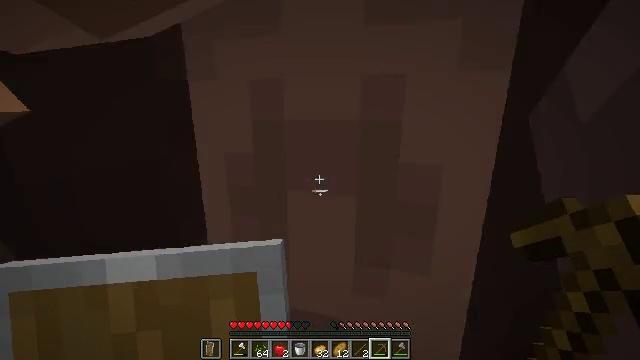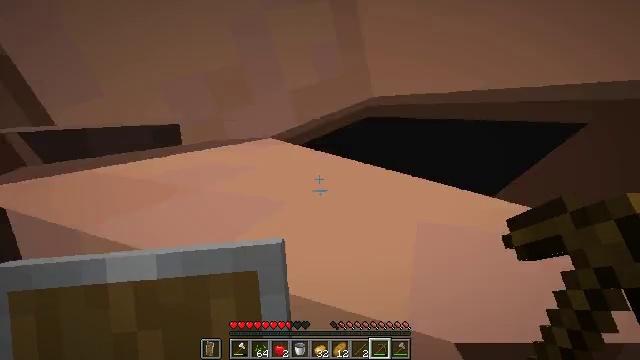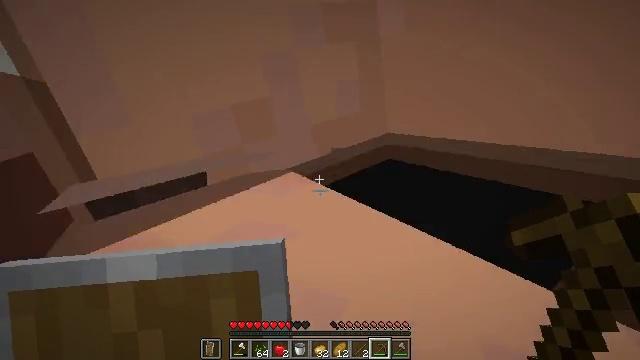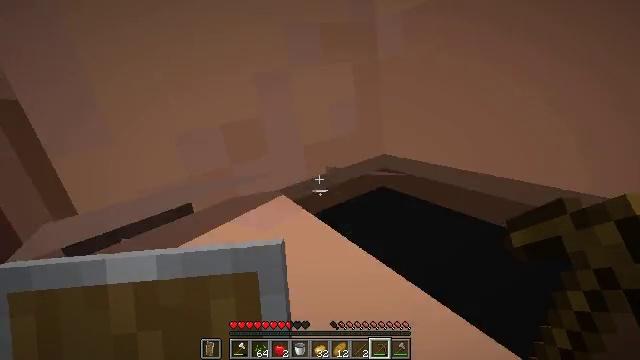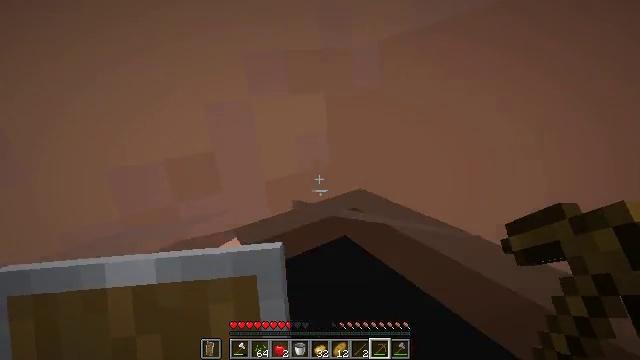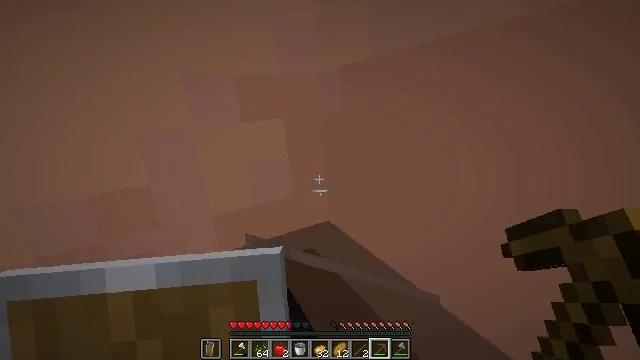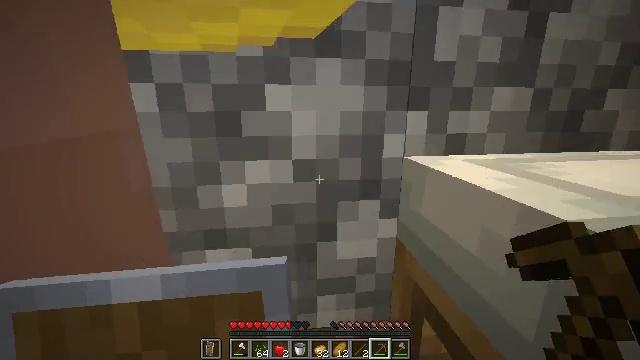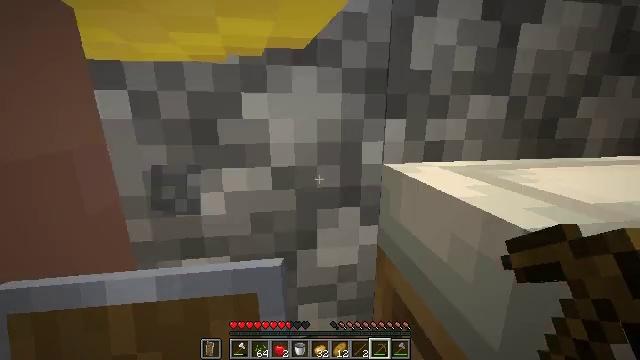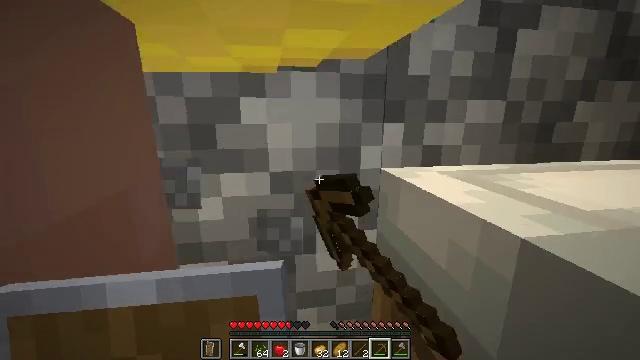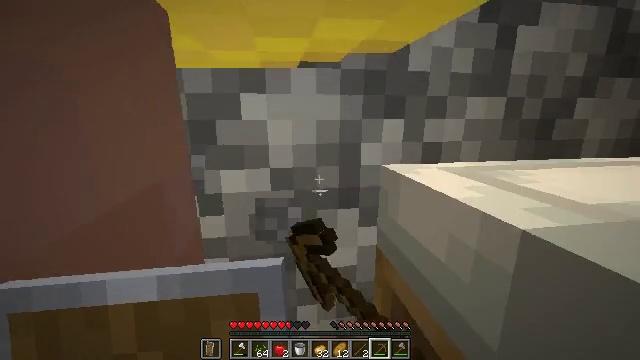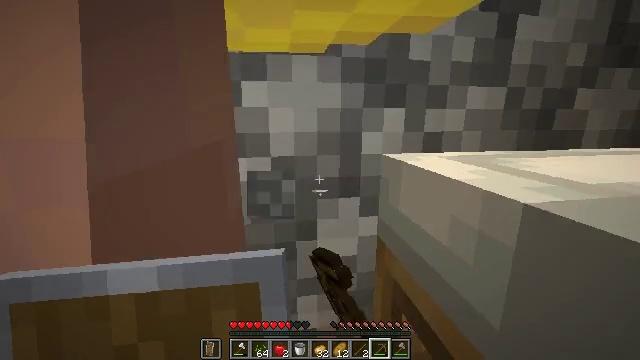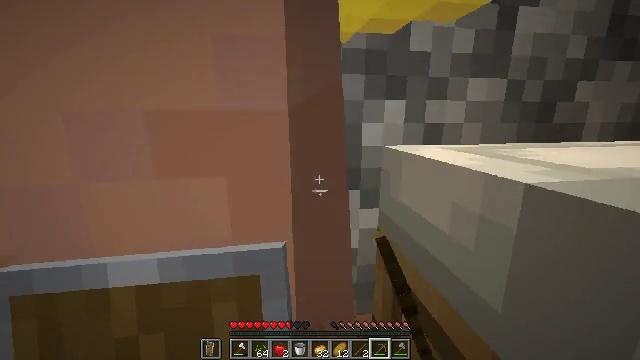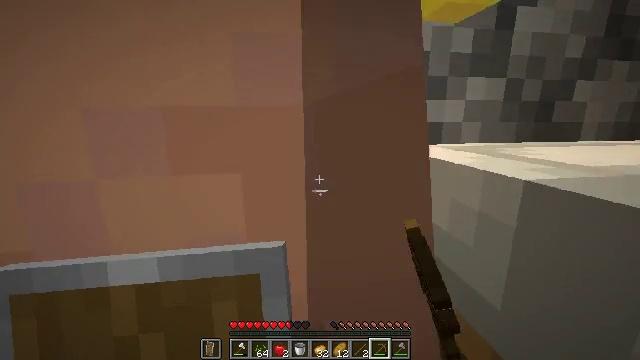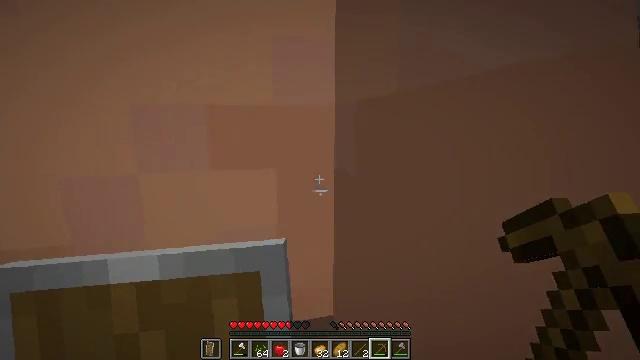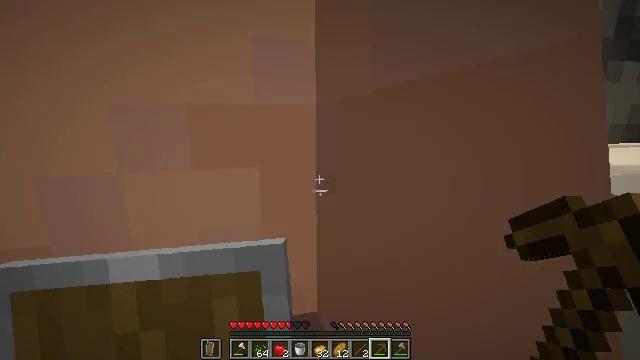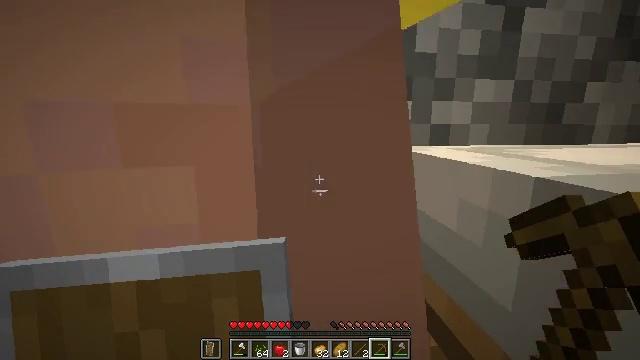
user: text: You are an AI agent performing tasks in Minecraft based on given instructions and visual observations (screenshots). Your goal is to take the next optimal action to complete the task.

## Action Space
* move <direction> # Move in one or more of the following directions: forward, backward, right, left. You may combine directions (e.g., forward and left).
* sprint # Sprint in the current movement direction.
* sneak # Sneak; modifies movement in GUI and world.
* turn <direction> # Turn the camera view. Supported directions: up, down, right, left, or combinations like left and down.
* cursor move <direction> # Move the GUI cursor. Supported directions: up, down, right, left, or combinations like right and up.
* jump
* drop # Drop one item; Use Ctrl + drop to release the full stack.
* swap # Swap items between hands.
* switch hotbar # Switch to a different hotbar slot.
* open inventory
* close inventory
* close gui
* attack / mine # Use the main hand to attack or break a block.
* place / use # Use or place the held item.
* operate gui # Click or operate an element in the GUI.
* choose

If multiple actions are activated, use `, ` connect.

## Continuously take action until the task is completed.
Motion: motion action
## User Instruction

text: Collect cobblestone blocks for construction.
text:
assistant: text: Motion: attack / mine
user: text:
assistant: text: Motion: attack / mine
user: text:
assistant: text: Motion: move right, attack / mine
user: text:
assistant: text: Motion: move right, attack / mine
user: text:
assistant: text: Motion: move right, attack / mine
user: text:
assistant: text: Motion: move right, attack / mine
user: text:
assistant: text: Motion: move right, turn right and up, attack / mine
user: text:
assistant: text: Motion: move right, attack / mine
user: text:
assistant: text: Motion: attack / mine
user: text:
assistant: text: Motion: attack / mine
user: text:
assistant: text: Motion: attack / mine
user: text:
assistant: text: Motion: attack / mine
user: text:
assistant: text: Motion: attack / mine
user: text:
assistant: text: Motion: attack / mine
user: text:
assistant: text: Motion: attack / mine
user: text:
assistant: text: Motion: attack / mine
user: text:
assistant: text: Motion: attack / mine
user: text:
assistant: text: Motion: attack / mine
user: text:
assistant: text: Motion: attack / mine
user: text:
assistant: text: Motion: attack / mine
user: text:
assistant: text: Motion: attack / mine
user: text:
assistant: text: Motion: attack / mine
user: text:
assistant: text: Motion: attack / mine
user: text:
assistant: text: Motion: attack / mine
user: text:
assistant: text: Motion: attack / mine
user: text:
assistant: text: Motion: attack / mine
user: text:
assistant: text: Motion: attack / mine
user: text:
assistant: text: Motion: attack / mine
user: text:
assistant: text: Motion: turn left, attack / mine
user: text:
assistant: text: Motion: turn left, attack / mine